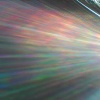
Label: sunburn